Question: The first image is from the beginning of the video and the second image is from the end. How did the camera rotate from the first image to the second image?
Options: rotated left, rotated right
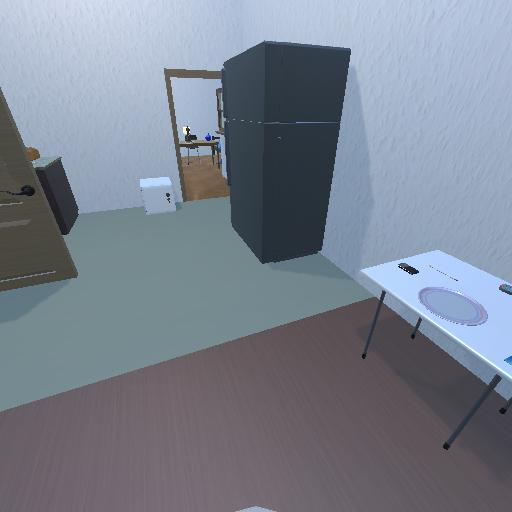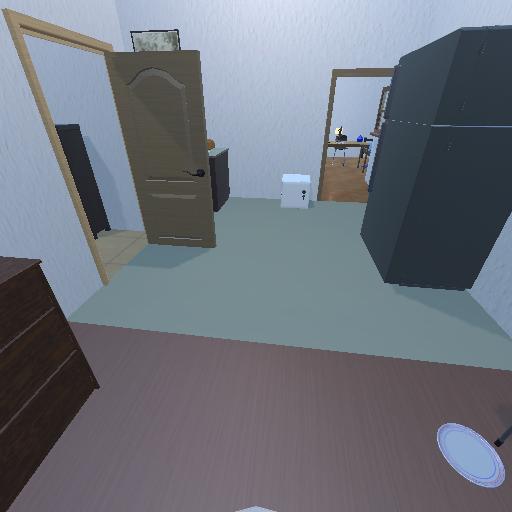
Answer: rotated left